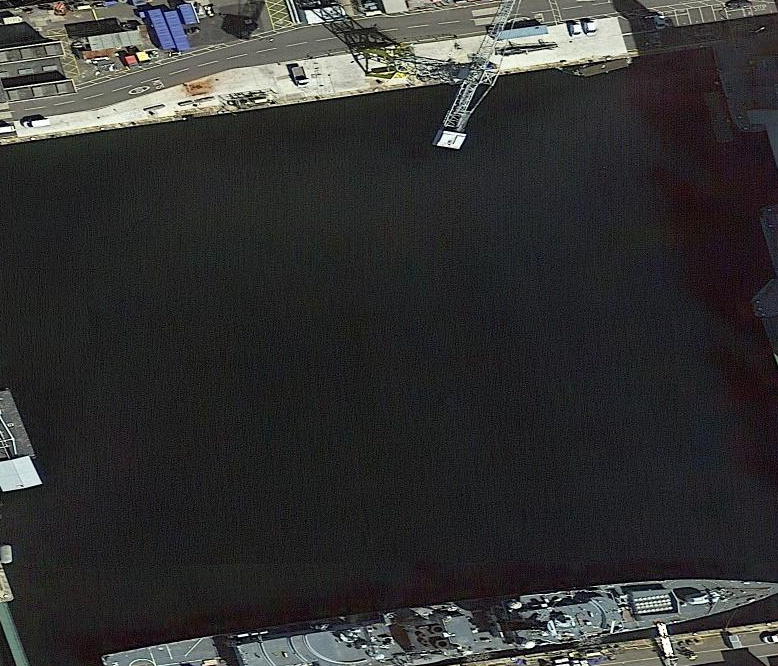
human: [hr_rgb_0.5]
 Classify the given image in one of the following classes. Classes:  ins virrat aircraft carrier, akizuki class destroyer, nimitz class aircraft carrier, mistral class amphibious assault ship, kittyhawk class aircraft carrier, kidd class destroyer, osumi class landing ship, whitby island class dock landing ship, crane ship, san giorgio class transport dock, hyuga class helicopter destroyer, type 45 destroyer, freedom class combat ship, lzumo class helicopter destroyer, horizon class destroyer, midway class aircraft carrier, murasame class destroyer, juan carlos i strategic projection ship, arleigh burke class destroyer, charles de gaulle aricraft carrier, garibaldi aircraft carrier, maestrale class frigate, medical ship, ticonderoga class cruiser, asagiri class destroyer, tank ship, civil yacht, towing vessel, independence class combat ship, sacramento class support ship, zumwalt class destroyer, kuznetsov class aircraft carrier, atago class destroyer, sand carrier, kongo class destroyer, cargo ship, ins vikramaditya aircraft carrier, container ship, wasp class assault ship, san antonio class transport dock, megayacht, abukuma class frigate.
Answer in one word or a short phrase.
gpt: Type 45 destroyer